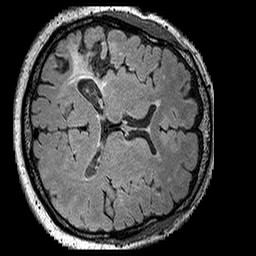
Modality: FLAIR
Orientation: axial
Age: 49
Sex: male
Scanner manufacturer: siemens
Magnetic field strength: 3 T
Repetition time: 6 s
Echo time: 0.388 s